Question: What is the reading of the measurement in the image?
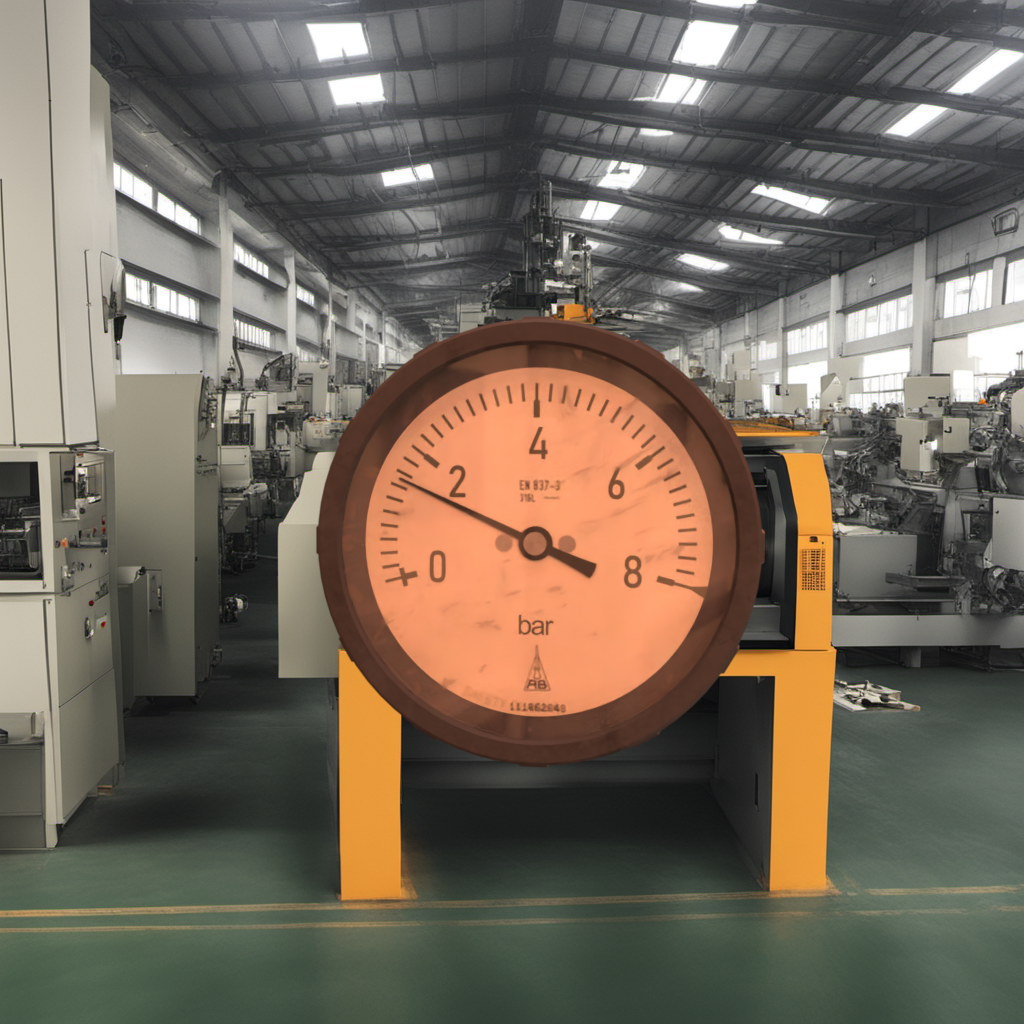
Answer: The result is 1.56
Question: What is the reading range of the measurement in the image?
Answer: The range is from 0 to 8
Question: What is the minimum and maximum reading range of the measurement in the image?
Answer: The minimum value is 0 and the maximum value is 8